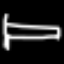
Label: bed